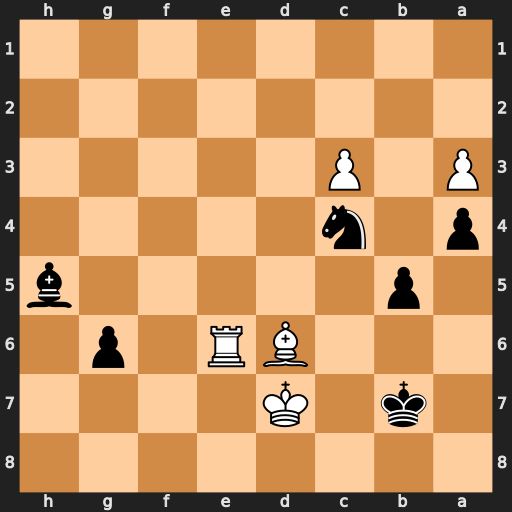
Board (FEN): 8/1k1K4/3BR1p1/1p5b/p1n5/P1P5/8/8
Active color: b
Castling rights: -
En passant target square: -
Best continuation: Bg4 Ke7 Bxe6